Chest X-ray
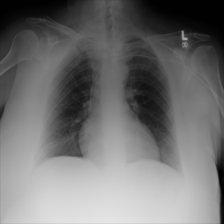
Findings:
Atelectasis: negative
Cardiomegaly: negative
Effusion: negative
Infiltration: negative
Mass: negative
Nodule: negative
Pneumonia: negative
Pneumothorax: negative
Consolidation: negative
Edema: negative
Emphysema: negative
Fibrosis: negative
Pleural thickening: negative
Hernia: negative